Interaction volume radius: 10 \u00c5
Interaction volume height: 45 \u00c5
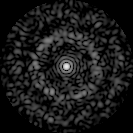
Disorder parameter: 0.8447